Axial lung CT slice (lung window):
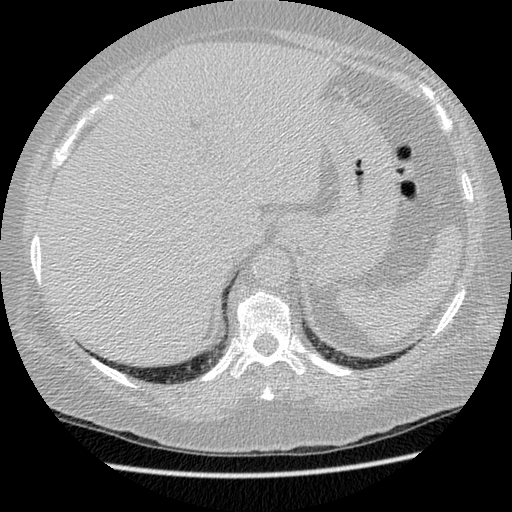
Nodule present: no